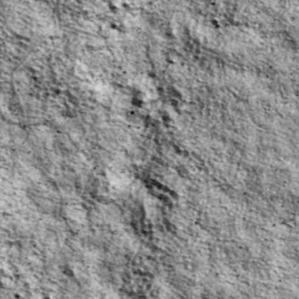
Label: non_frost